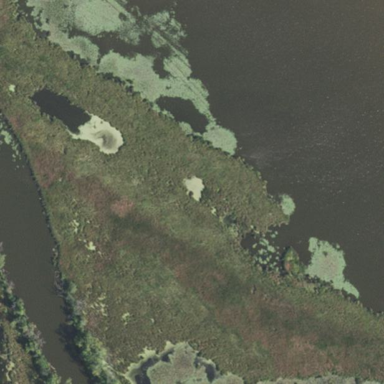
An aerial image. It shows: Marsh wetland.